Question: I am fairly new to C++, I am trying to write a code that allows input number of reviewers then allows number of reviewers to enter movie rating and display asterisks based on the number input. I am having difficulty incorporating an if statement that display "Movie ratings must be from 1 to 5." when the user input any number that's outside of 1 to 5. Another thing when it does work, it still continues the for loop of instead of stopping and restarting. Any assistance is appreciated.
<URL>
'''
int reviewers;
int rating;
//input how many reviewers will be reviewing
cout << "How many reviewers? ";
cin >> reviewers;
cout << "Movie ratings must be from 1 to 5." << endl;
for (int r = 1; r <= reviewers; r++) {
cout << "
Reviwer " << r << " rating: ";
cin >> rating;
if (rating < 1 || rating > 5)
cout << "Movie ratings must be from 1 to 5." << endl;
else {
for (int j = 1; j <= rating; j++) {
cout << "* ";
} //end for
cout << endl;
} //end if
} //end for
'''
Output example should be like this

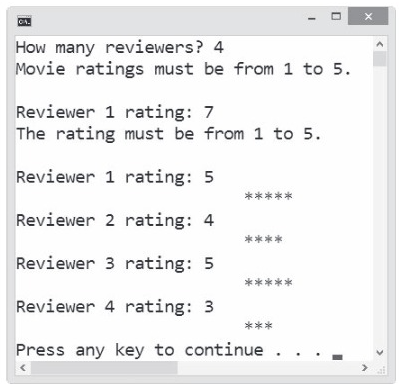
Answer: You should have
'''
#include <iostream>
#include <string>
using namespace std;
int main(){
int reviewers;
int rating;
//input how many reviewers will be reviewing
cout << "How many reviewers? ";
cin >> reviewers;
cout << "Movie ratings must be from 1 to 5." << endl;
for (int r = 1; r <= reviewers; r++) {
cout << "
Reviwer " << r << " rating: ";
cin >> rating;
while (rating < 1 || rating > 5){
cout << "Movie ratings must be from 1 to 5." << endl;
cout << "
Reviwer " << r << " rating: ";
cin >> rating;
}
if (rating >= 1 && rating <=5){
for (int j = 1; j <= rating; j++) {
cout << "* ";
} //end for
cout << endl;
} //end if
} //end for
}
};
'''
It's not optimised but do the trick